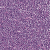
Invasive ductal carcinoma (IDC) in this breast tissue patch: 1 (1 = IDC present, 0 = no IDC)